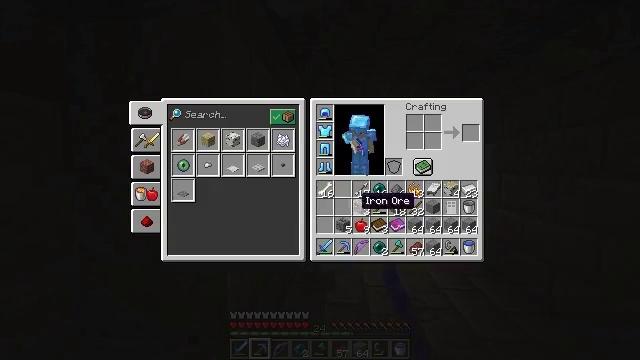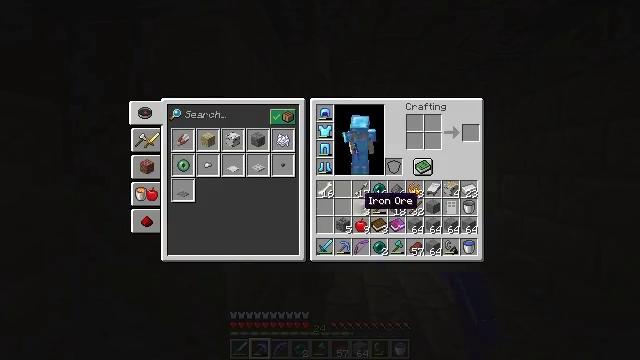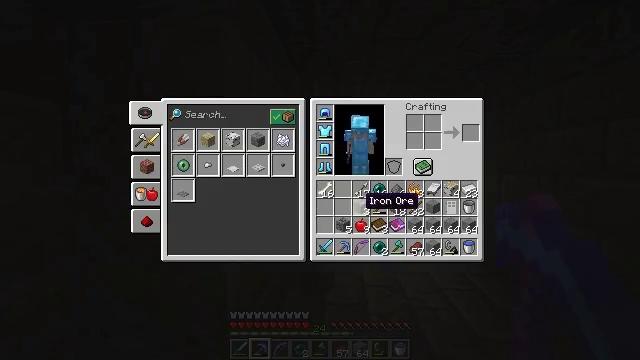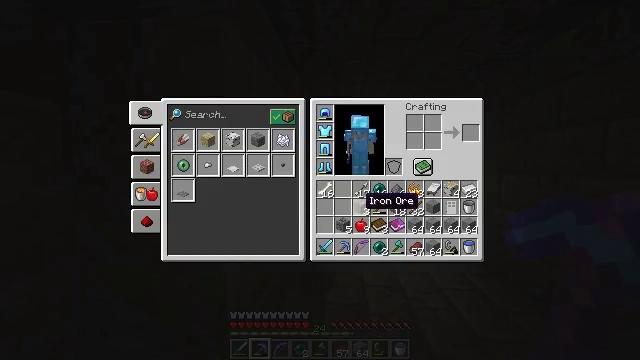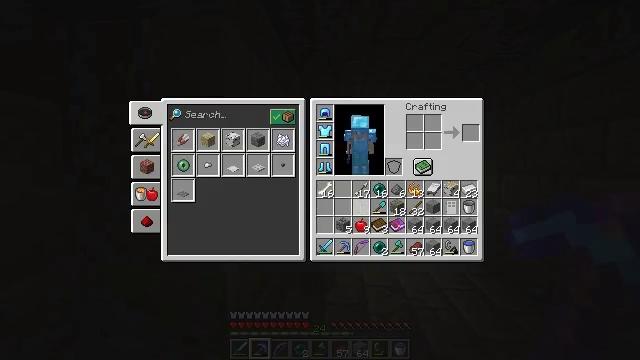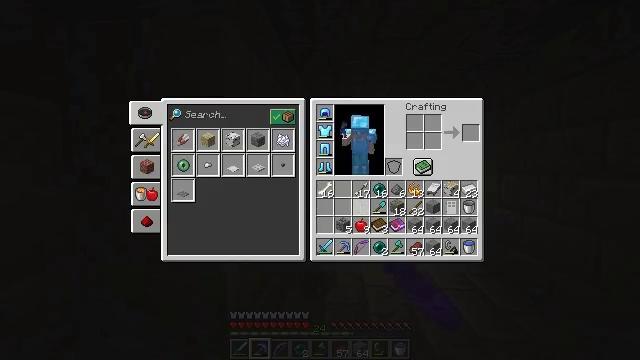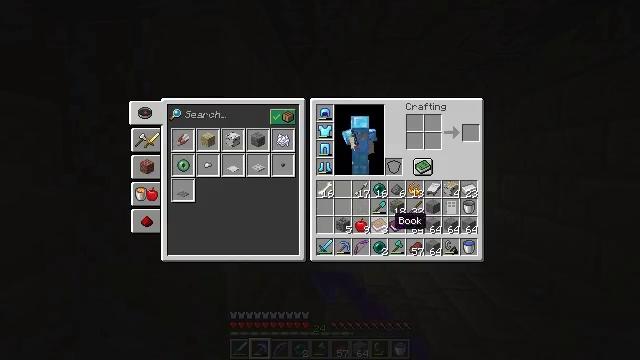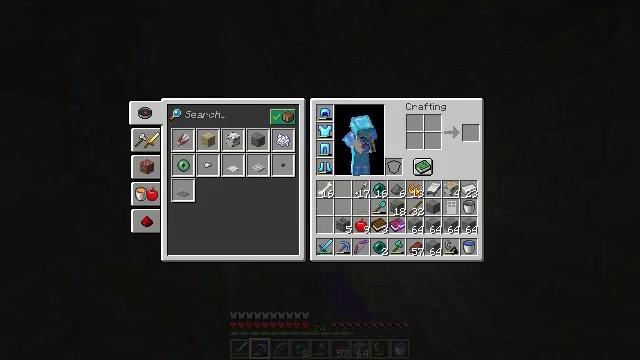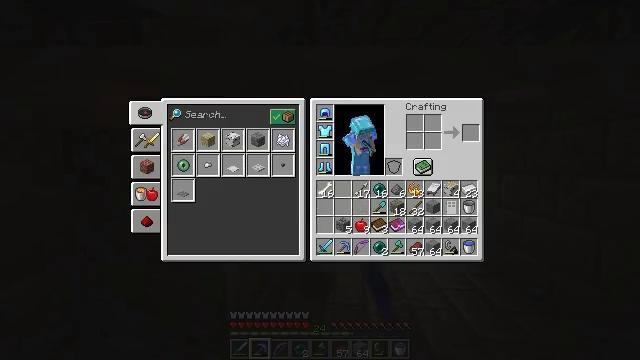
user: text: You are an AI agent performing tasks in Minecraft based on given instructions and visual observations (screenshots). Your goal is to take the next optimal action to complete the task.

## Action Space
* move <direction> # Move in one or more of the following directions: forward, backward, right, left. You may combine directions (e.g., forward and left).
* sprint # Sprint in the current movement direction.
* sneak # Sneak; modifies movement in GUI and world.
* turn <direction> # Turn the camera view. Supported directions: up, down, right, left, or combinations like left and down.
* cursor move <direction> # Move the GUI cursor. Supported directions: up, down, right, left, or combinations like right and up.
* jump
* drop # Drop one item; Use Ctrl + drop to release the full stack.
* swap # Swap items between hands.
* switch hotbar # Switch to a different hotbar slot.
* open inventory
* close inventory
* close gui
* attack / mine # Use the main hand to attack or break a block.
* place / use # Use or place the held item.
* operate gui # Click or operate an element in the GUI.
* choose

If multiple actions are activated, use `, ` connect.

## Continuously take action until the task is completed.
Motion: motion action
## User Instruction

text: Drop iron ore.
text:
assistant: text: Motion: sprint
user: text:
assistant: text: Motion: sprint
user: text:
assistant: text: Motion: sprint
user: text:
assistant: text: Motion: sprint, drop
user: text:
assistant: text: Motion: sprint, drop
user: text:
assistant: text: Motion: sprint, turn right and down, drop
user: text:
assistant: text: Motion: sprint, turn right
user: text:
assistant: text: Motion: sprint
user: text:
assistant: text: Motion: sprint